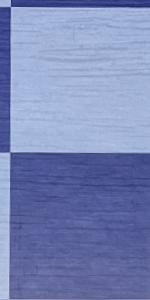
Label: Empty